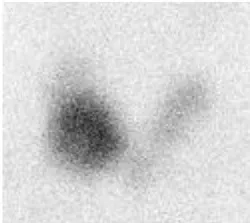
(B,C) Thyroid ultrasonography (US) showed the largest thyroid nodule in the right lobe (34.4 x 25.3 x 23.3 mm) with high vascularity and a cystic region. This nodule showed as excess trapping of isotope in technetium-99 m pertechnetate scintigraphy against a low background of the thyroid.
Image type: radiology (scintigraphy)